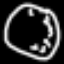
Label: clock